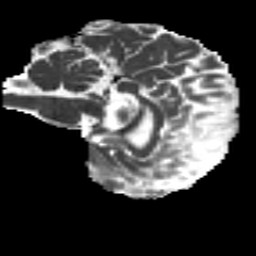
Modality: MD
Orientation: sagittal
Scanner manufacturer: siemens
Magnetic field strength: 3 T
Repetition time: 4.16 s
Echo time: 0.0806 s